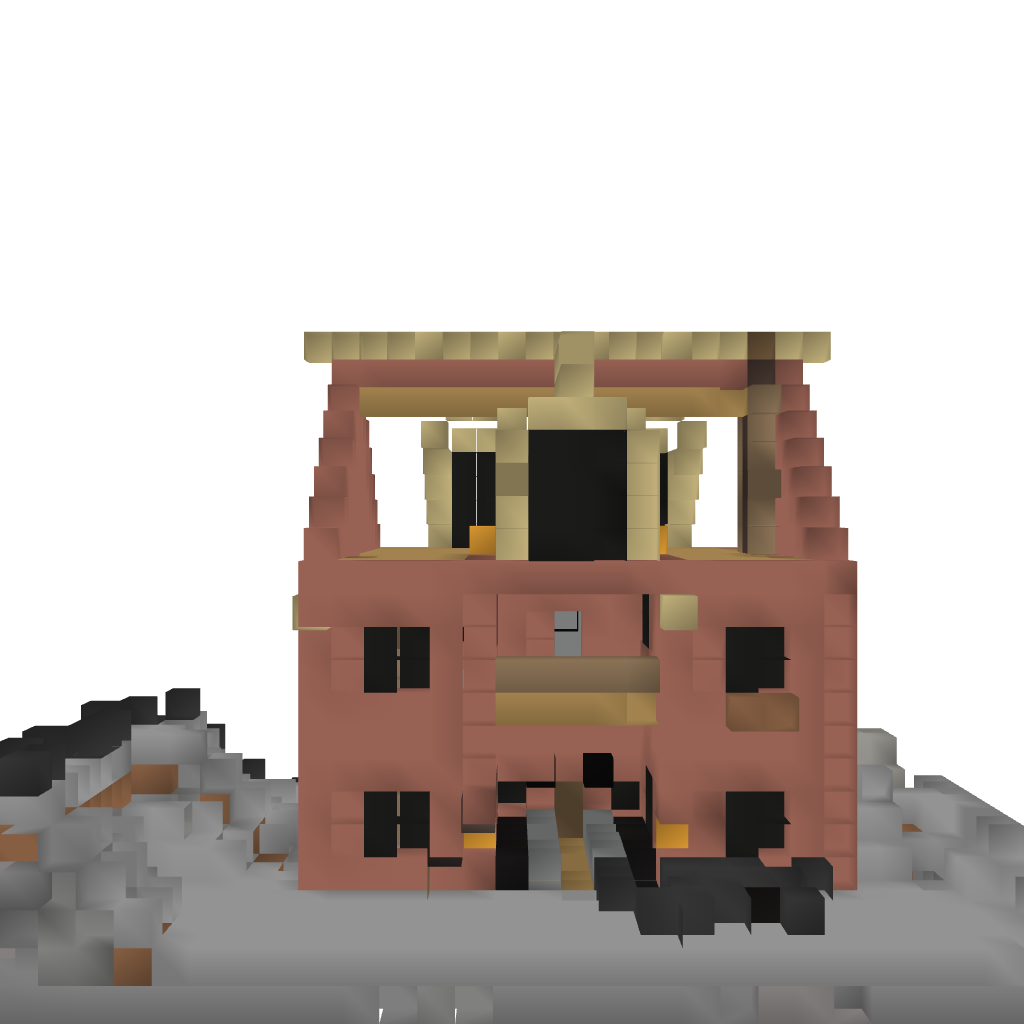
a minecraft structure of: Red Brick House